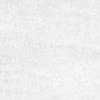
Label: no_change